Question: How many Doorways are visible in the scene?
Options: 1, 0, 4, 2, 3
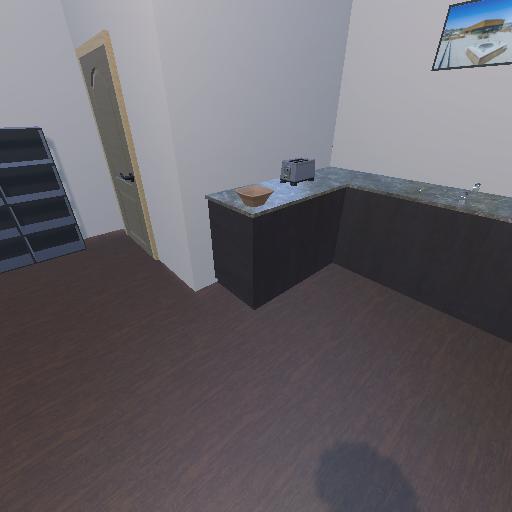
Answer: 1